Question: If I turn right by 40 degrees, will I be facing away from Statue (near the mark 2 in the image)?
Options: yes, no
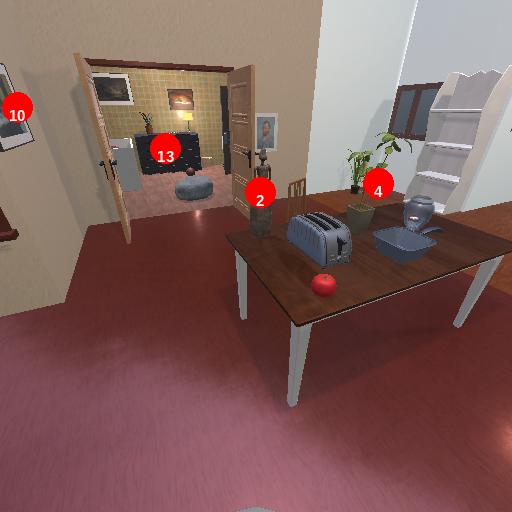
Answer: yes